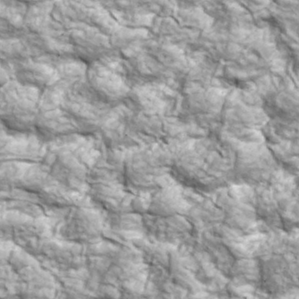
Label: non_frost